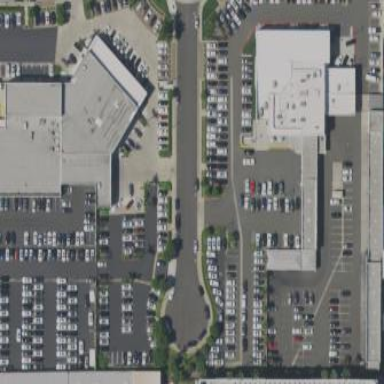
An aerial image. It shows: Retail area.